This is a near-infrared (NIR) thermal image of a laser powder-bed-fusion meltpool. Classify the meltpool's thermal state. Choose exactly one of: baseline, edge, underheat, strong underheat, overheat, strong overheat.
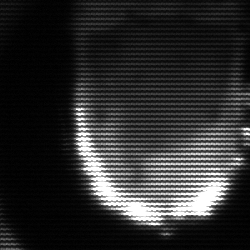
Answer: baseline